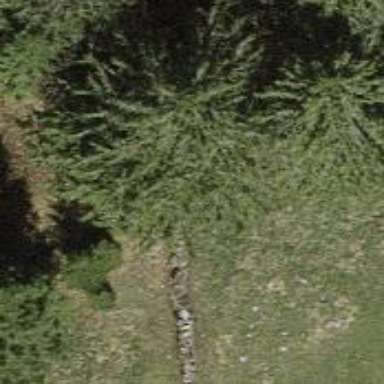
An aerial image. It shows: Wall made of dry stone.